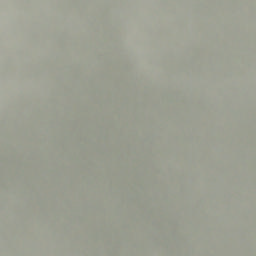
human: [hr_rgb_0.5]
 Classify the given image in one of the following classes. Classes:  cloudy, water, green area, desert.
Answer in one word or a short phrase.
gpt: cloudy